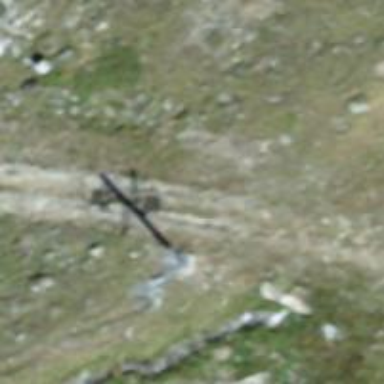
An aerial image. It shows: Pylon for aerialway.